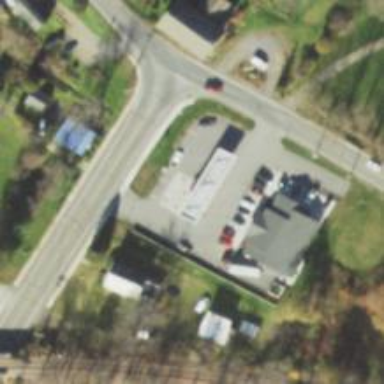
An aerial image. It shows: Convenience shop.